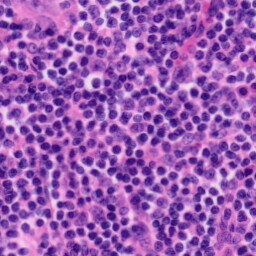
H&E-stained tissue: Tonsil